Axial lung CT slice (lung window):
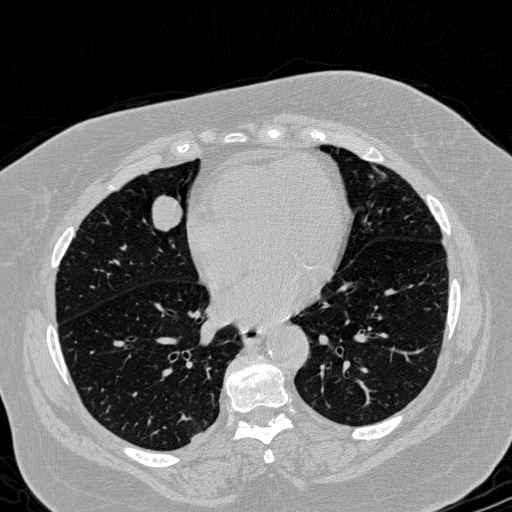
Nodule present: yes
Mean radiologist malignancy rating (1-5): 4